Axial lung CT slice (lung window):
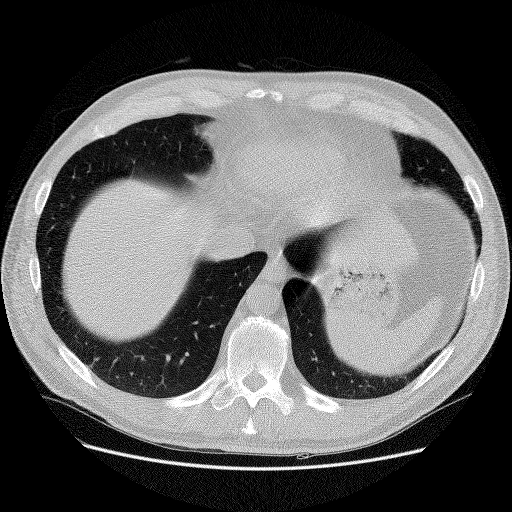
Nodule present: no